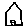
Label: house